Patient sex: F
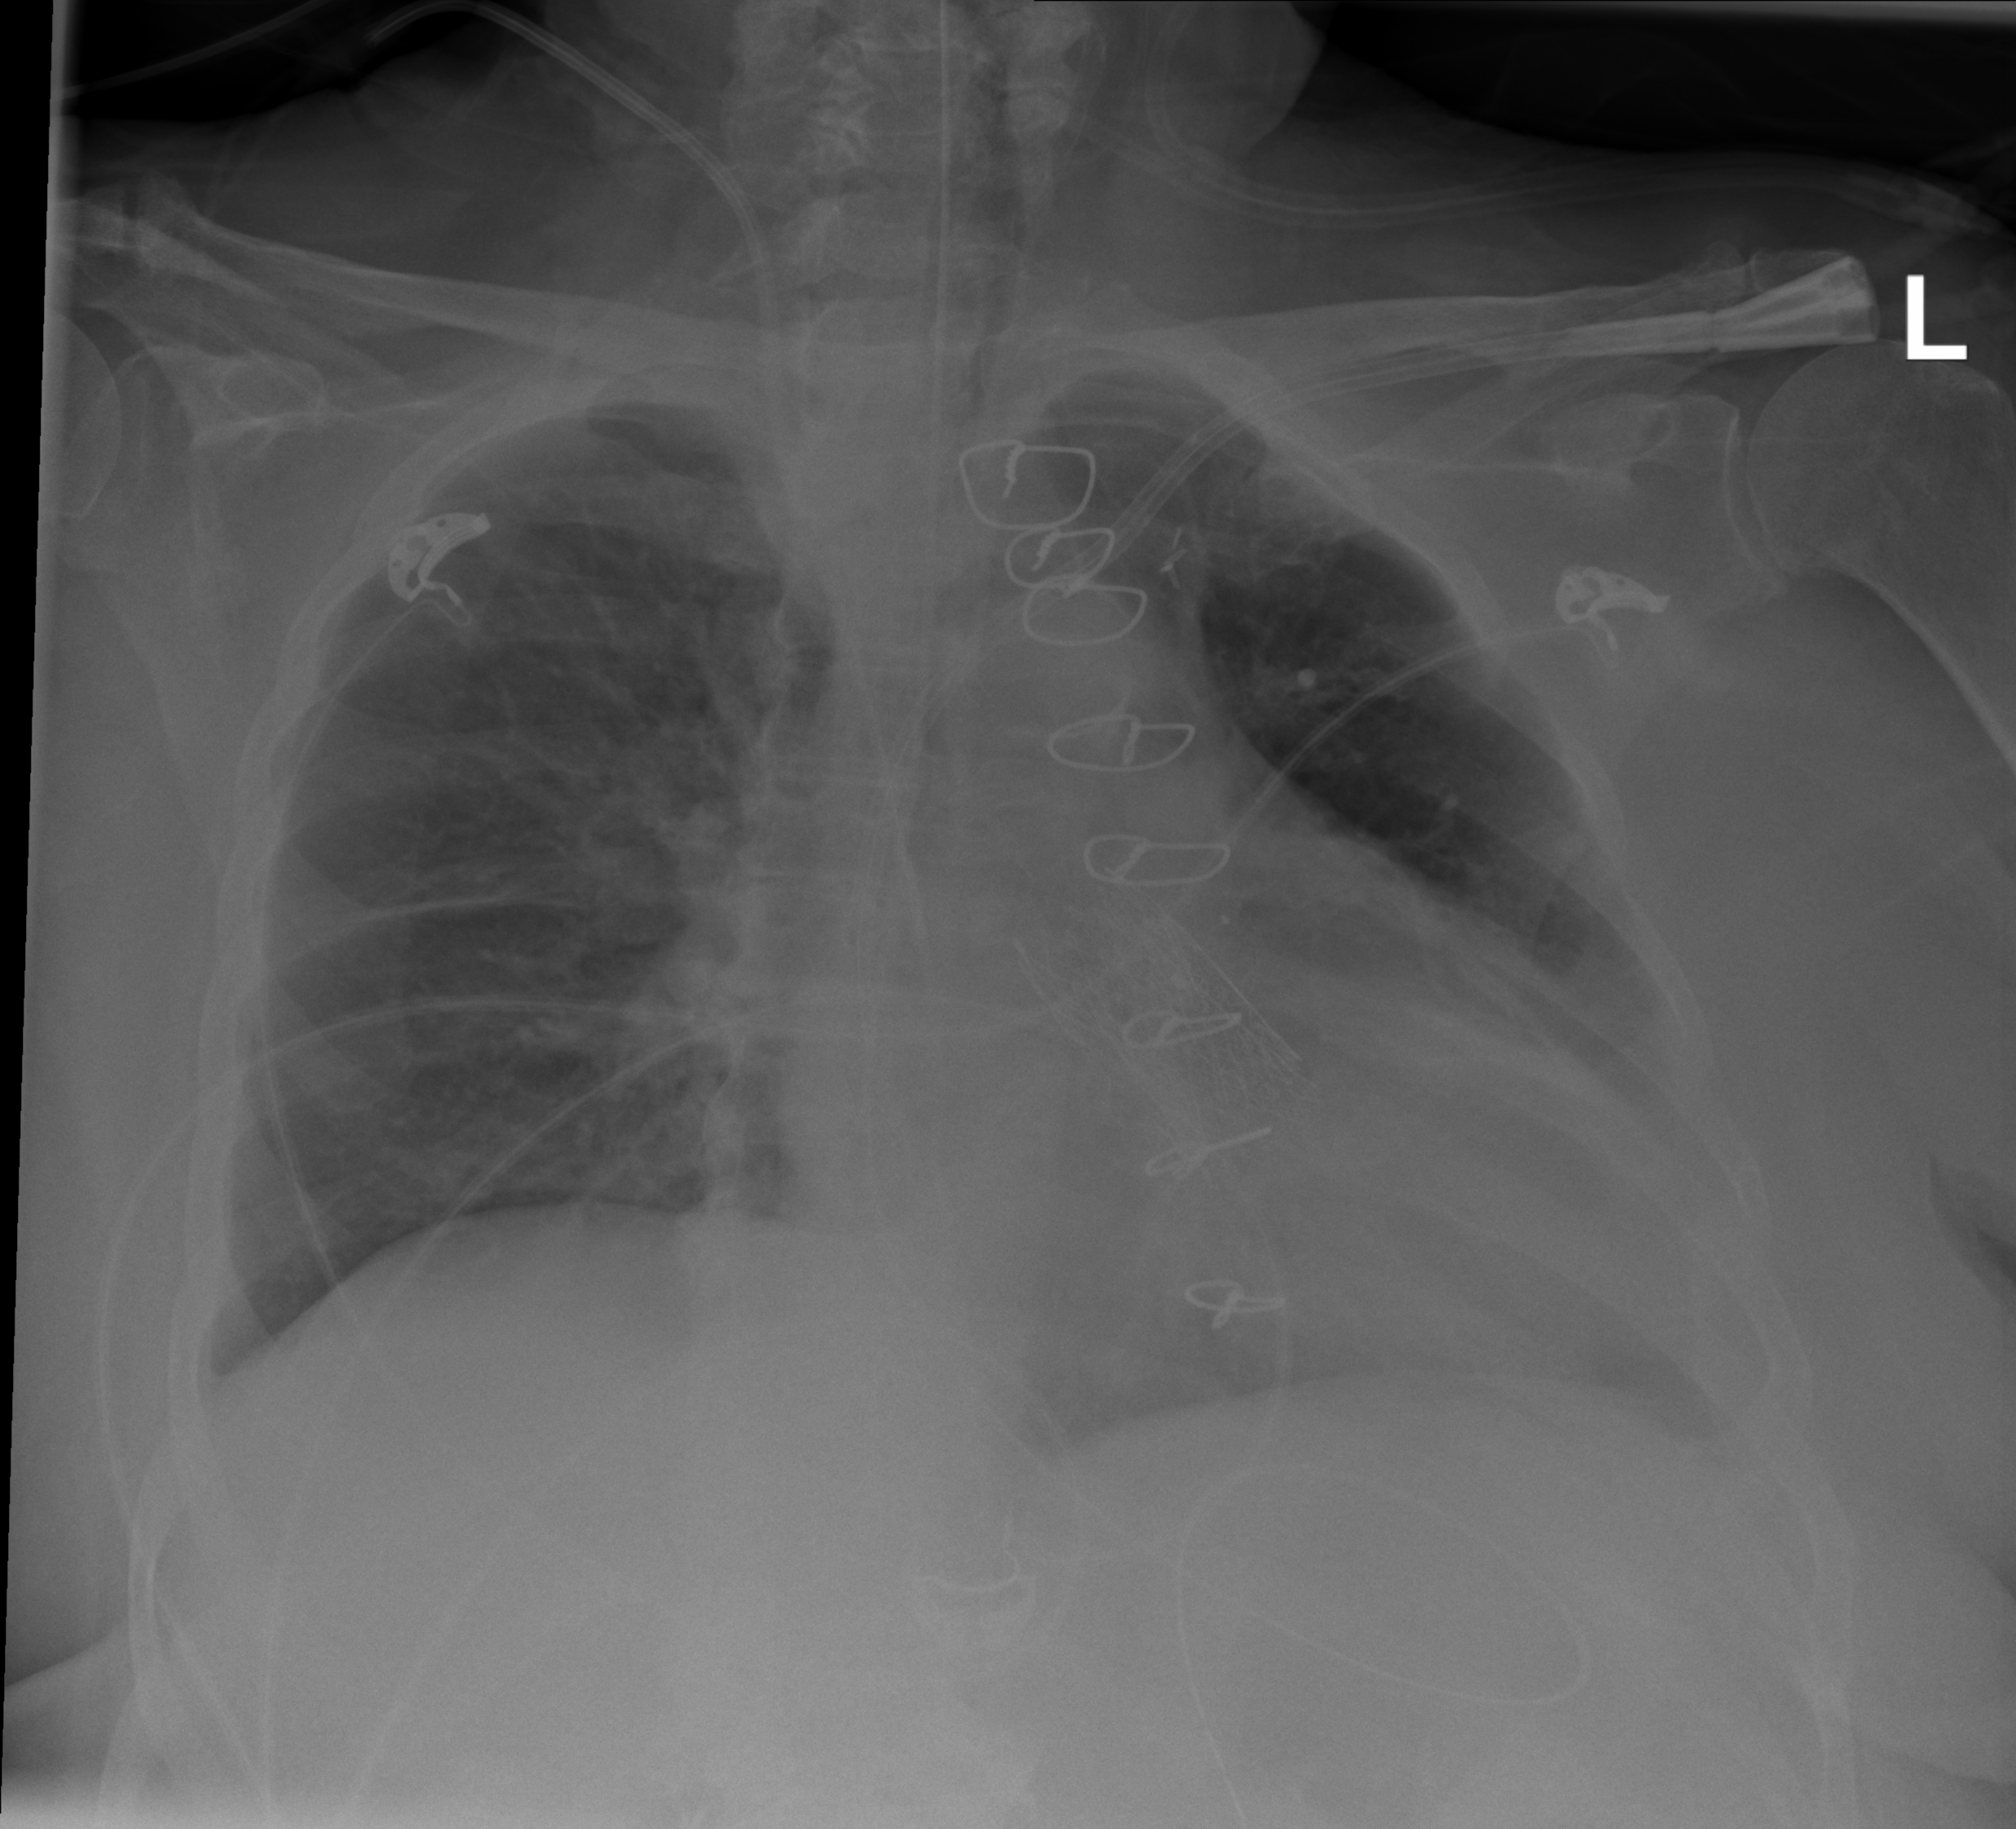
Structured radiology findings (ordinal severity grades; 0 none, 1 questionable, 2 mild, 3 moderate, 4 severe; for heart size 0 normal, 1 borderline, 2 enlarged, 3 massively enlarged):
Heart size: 2
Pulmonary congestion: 0
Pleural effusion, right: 0
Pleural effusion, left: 2
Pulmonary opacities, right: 0
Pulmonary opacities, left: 0
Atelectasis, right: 0
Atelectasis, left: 0